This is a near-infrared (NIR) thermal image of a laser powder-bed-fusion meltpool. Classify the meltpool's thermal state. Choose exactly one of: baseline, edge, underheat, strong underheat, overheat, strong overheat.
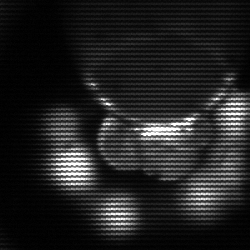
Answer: edge